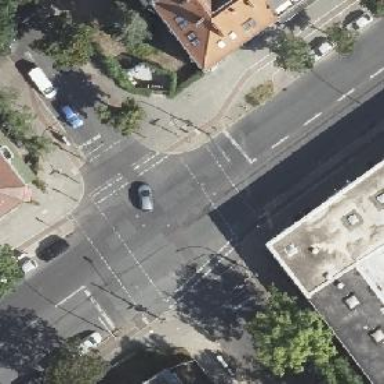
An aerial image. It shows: Road with traffic signals.